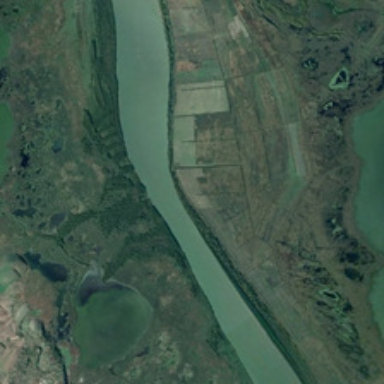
Many green plants are in two sides of a river .